Question: I have an image which is intended to be a background image, which fills the whole screen. The problem I am having is that the image displayed on the phone is of a much poorer quality than the original image. I have saved the image as a 320x480 jpg image, as my phone's display resolution is 320x480 also, so it is not related to the re-sizing of the image.
Here is a picture of what I'm seeing. On the left is the image opened on my desktop, on the right is a screenshot taken from my android phone.

The image quality on the phone can be improved by adding dither, but it is still not ideal. I'm struggling to understand what is going on. It appears as though the image is being loaded with reduced fidelity. It's almost as if the image is being draw in RGB_565 format, even though the phone is capable of 16m colors and should be able to display the image fine
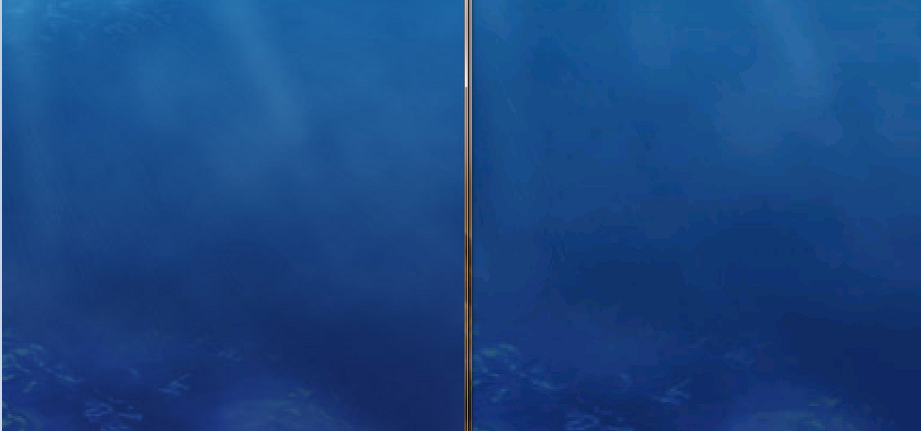
Answer: Lots of people have <URL> with gradients. Try putting this in your activity:
'''
@Override
public void onAttachedToWindow() {
super.onAttachedToWindow();
Window window = getWindow();
window.setFormat(PixelFormat.RGBA_8888);
}
'''